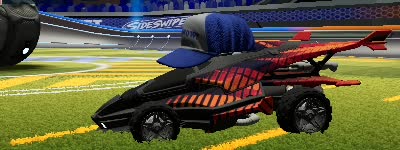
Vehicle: aftershock